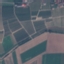
Label: PermanentCrop